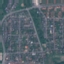
Land use / land cover: Residential